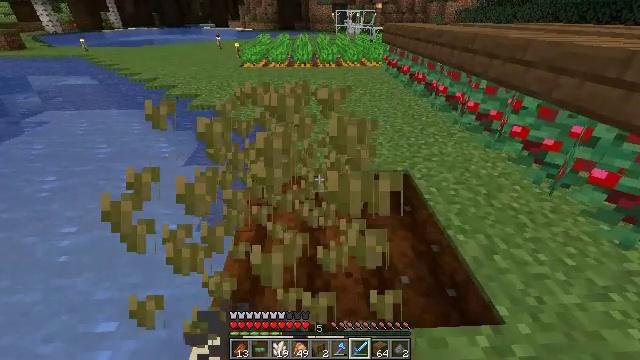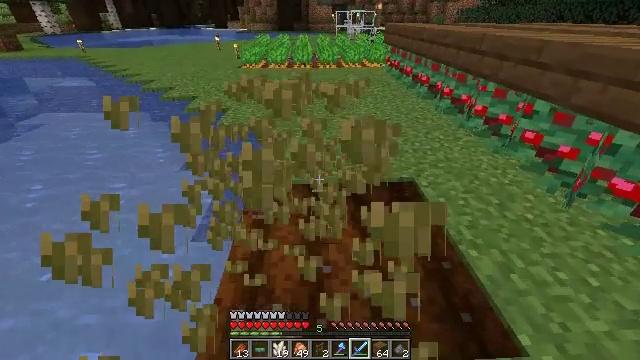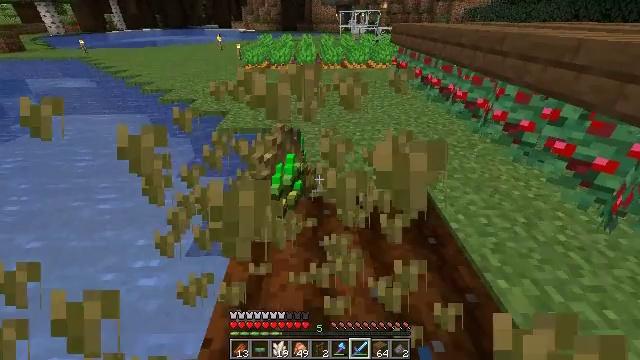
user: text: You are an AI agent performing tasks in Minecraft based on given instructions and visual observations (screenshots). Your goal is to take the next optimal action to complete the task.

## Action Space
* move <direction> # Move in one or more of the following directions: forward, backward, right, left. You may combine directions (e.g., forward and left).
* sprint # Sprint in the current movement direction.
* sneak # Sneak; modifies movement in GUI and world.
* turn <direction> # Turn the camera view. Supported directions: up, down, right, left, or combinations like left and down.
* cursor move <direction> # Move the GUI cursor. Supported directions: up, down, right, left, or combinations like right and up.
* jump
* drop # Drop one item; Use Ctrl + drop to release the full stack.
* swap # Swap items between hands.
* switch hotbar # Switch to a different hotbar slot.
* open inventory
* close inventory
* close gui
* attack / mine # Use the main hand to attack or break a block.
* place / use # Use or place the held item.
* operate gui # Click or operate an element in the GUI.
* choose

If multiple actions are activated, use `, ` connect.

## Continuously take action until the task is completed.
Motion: motion action
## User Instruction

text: Destroy the wheat to collect it.
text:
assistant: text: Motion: move forward
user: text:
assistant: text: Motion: move forward
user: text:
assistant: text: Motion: no_op